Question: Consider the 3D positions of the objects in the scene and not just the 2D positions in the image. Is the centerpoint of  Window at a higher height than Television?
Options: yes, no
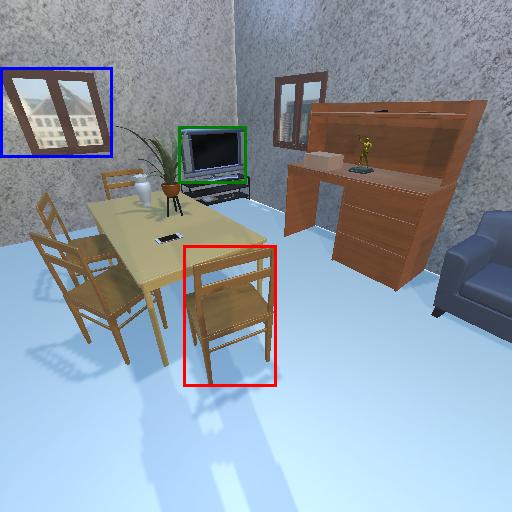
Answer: yes